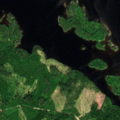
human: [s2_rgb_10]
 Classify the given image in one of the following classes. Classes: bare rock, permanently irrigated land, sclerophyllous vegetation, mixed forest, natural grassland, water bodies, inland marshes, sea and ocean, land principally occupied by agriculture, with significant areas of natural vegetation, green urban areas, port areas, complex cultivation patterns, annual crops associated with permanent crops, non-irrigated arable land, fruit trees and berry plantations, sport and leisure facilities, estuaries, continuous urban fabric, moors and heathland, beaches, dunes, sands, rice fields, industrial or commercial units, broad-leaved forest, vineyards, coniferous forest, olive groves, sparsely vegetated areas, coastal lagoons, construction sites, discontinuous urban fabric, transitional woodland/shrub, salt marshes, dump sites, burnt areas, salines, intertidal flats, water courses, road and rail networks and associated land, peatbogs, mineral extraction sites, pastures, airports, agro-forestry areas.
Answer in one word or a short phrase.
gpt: coniferous forest, mixed forest, water bodies